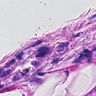
Metastatic tissue present: yes